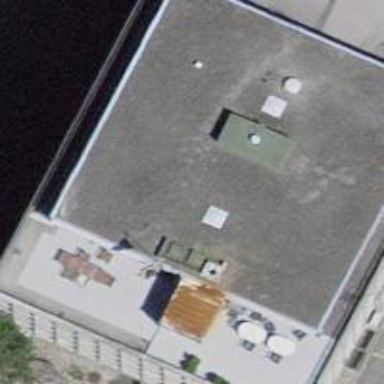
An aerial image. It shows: Government office.